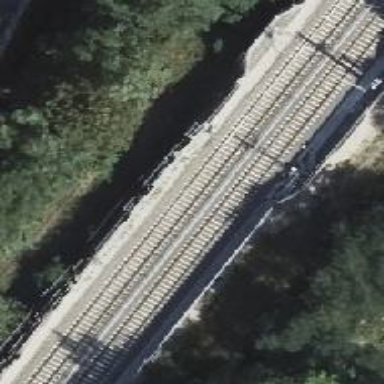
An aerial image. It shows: Railway signal.